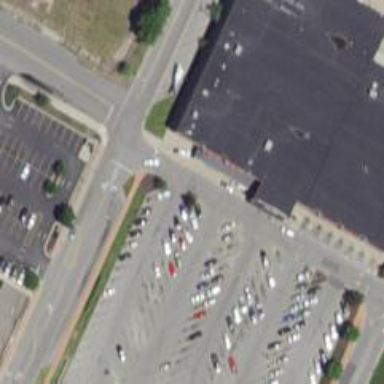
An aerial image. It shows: Retail building housing supermarket.